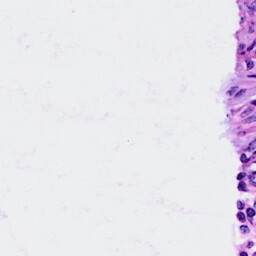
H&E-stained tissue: Cervix